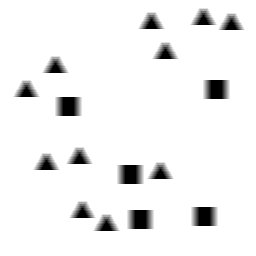
Squares: 5
Triangles: 11
Stars: 0
Total shapes: 16